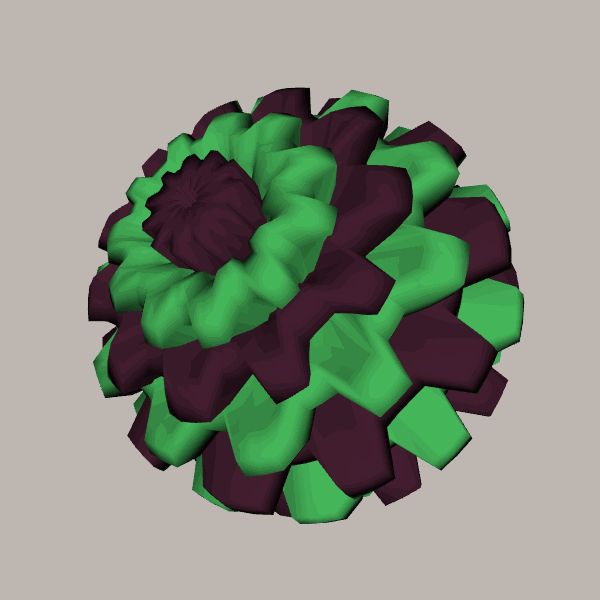
Background: light